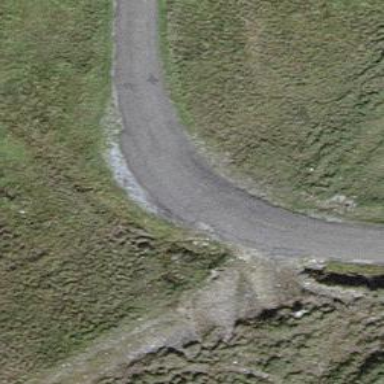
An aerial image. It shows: Passing place on the road.